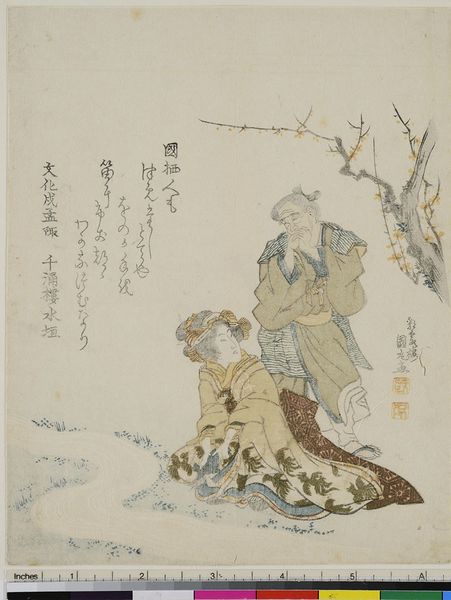
Künstler: Utagawa Kunimaru
Standort: Hamburg
Institution: Museum für Kunst und Gewerbe Hamburg
Schlagwörter: aquarell, holzschnitt, japan, wasserlauf, druckgraphik, druckgrafik, china, zeit, farbholzschnitt, kirschblüte, kurtisane, edo, reproduktionen, druckerzeugnisse, hetäre, blindprägedruck, blinddruck, laotse